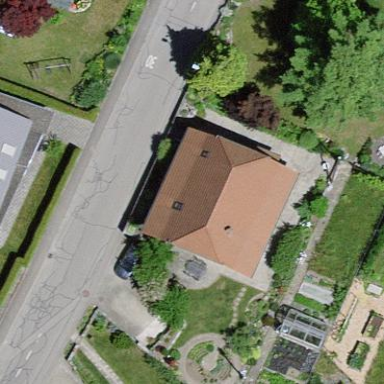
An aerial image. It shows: Residential building.